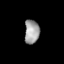
Tissue: lung
Cell type: Endothelial cells
Senescence score: 0.5719
Nuclear area (px): 347
Mean DAPI intensity: 159.807